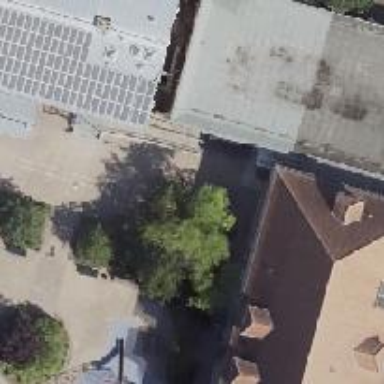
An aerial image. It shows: School building with flat roof.